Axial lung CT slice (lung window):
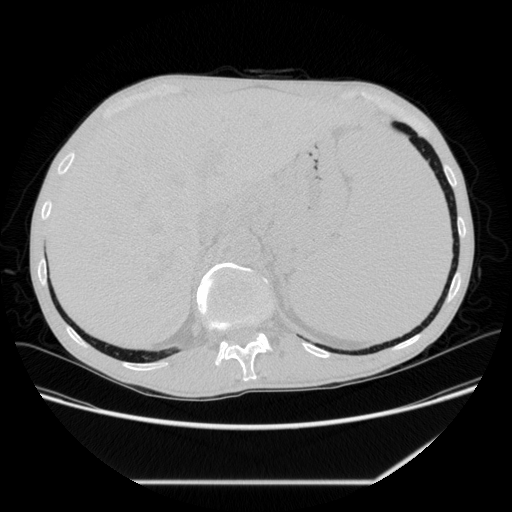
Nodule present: no